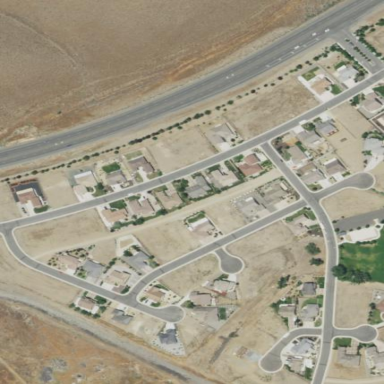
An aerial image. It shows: Residential area consisting of single-family homes.